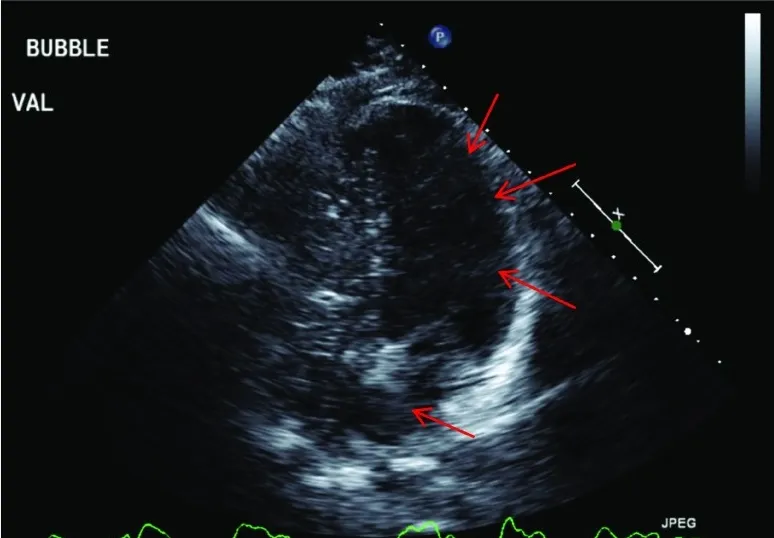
Followed by. Late passage of bubbles (identified by red arrows) into the Left Atrium and Ventricle representing Intrapulmonary Shunting.
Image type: radiology (ultrasound)